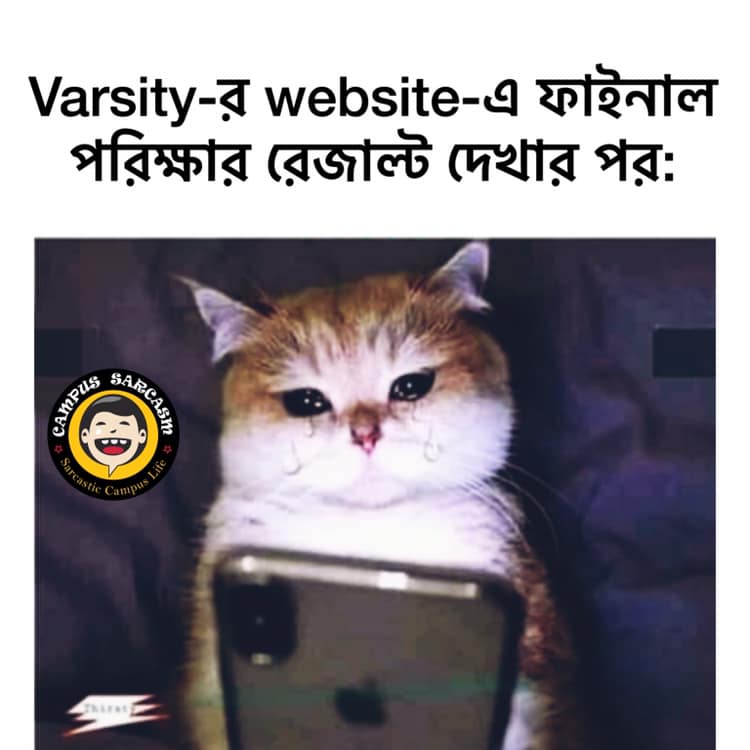
Caption: Varsity- র  website - এ ফাইনাল পরিক্ষার রেজাল্ট দেখার পর :
Label: non-hate